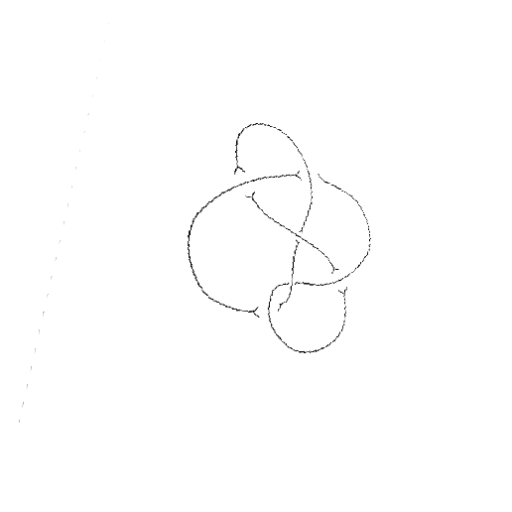
Crossing number: 6